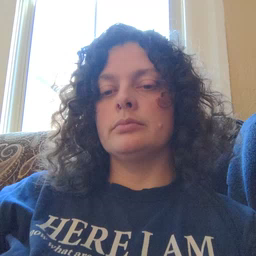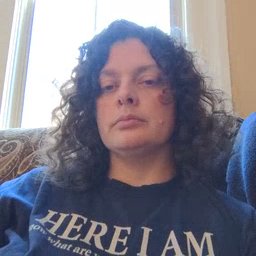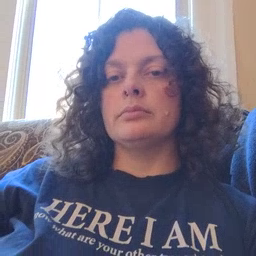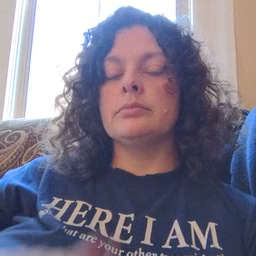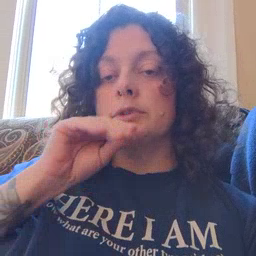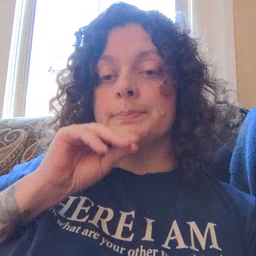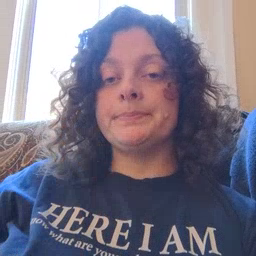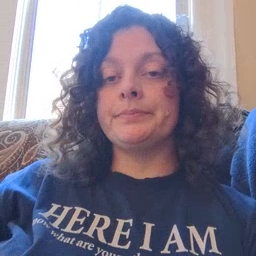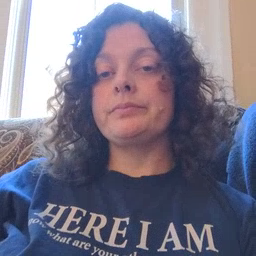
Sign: duck